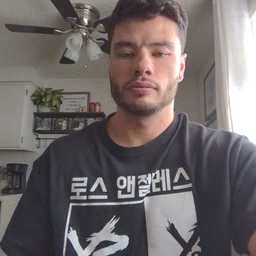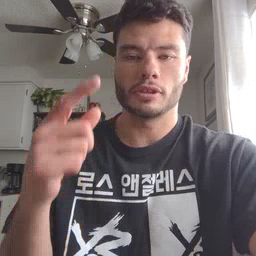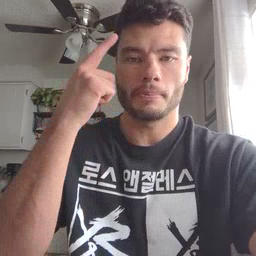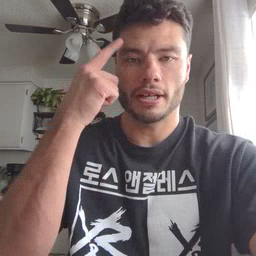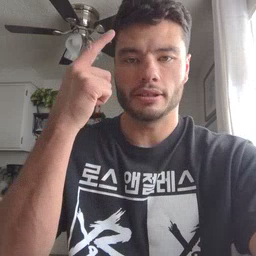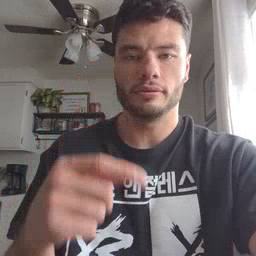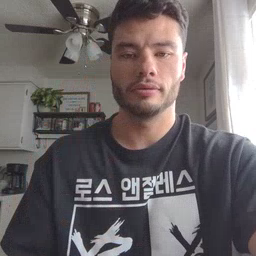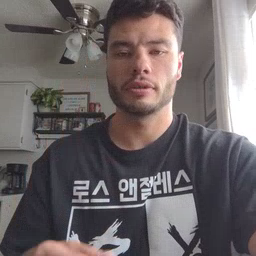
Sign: penny